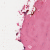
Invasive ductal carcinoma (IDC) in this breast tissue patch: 0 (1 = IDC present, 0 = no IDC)